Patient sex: M
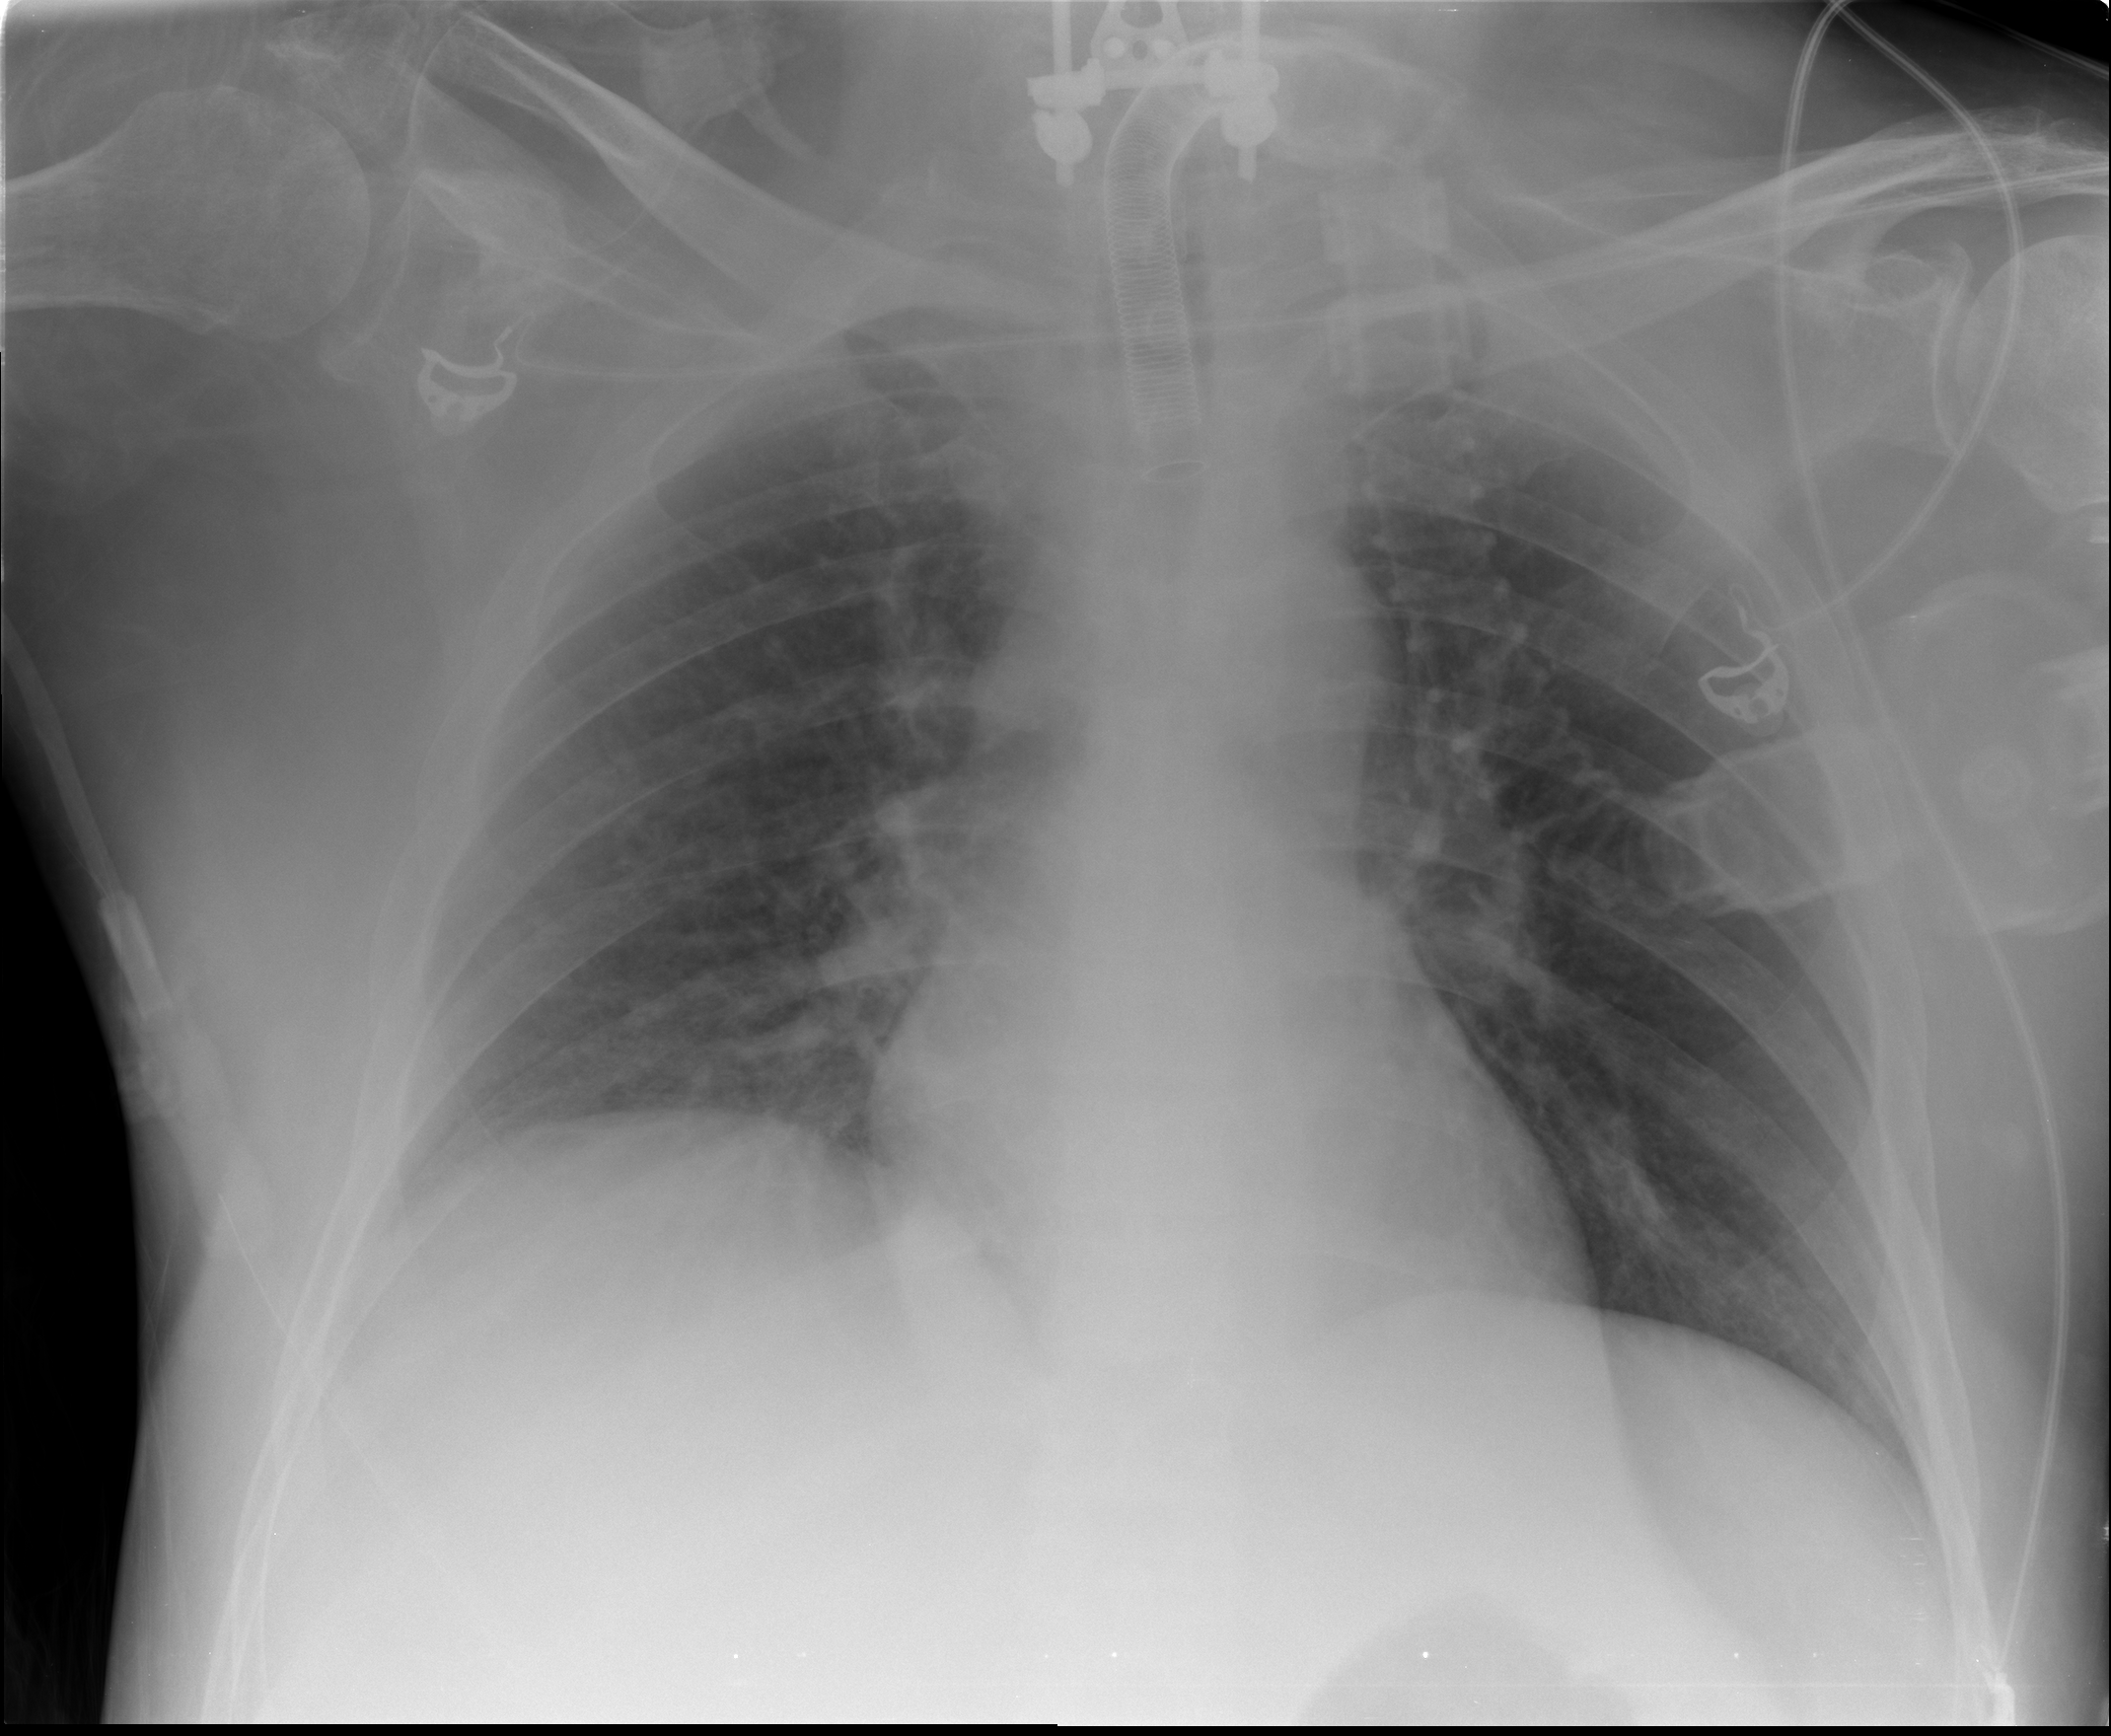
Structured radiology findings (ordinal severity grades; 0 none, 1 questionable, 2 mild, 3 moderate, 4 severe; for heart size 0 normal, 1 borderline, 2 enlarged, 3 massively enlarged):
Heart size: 0
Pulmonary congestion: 1
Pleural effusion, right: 1
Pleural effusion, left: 0
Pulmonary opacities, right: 1
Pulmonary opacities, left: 0
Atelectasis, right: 2
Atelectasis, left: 0